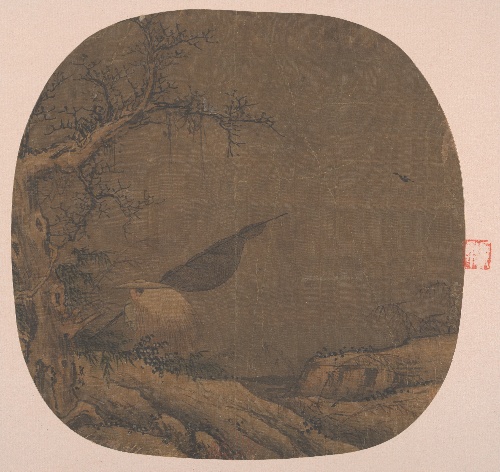
Artist: Unidentified artist|Liang Kai
Artist bio: |Chinese, active early 13th century
Object type: Fan mounted as an album leaf
Classification: Paintings
Medium: Album leaf; ink and color on silk
Culture: China
Period: Ming (1368–1644) or Qing dynasty (1644–1911)
Dimensions: 9 1/4 x 9 1/3 in. (23.5 x 23.7 cm)
Department: Asian Art
Credit line: From the Collection of A. W. Bahr, Purchase, Fletcher Fund, 1947
Accession year: 1947
Repository: Metropolitan Museum of Art, New York, NY
Tags: Landscapes|Men